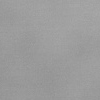
Atmospheric dust classification: dusty